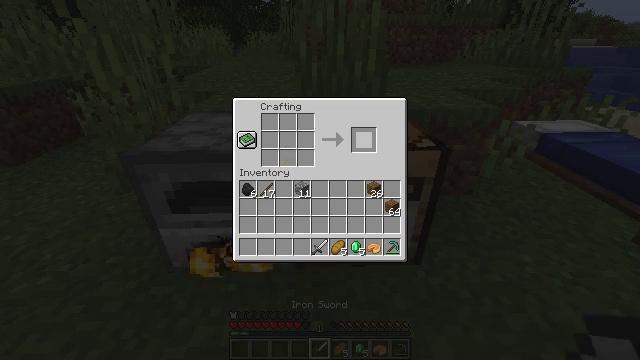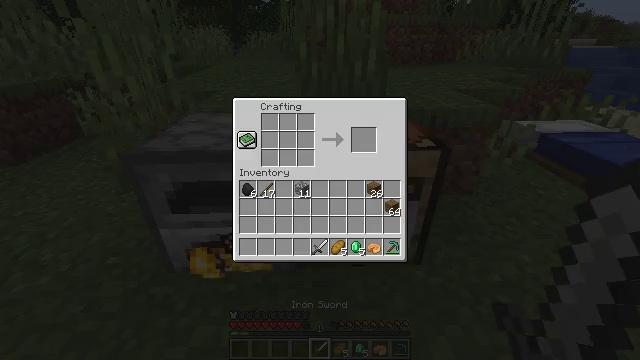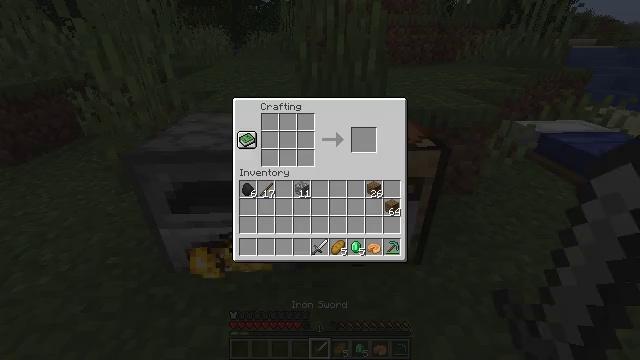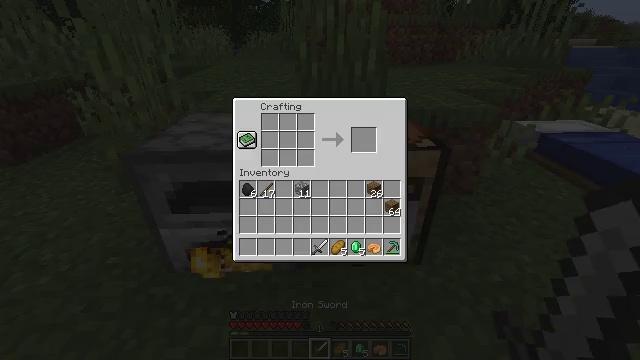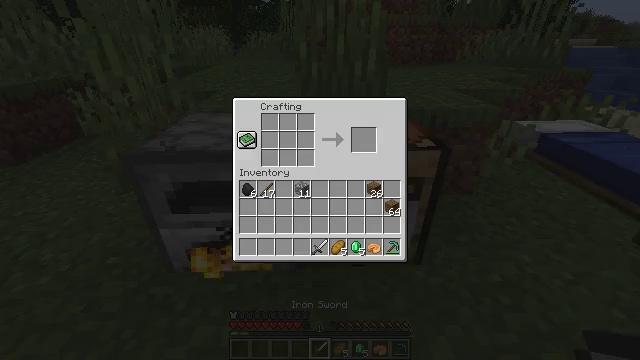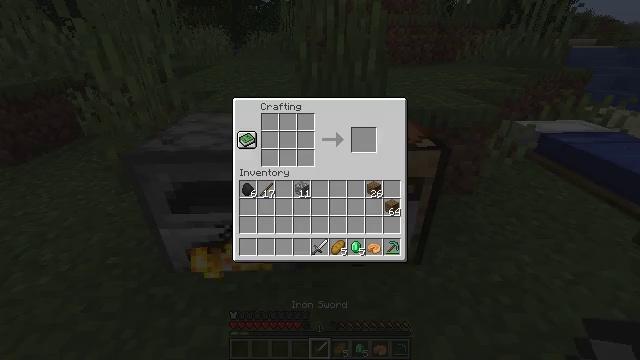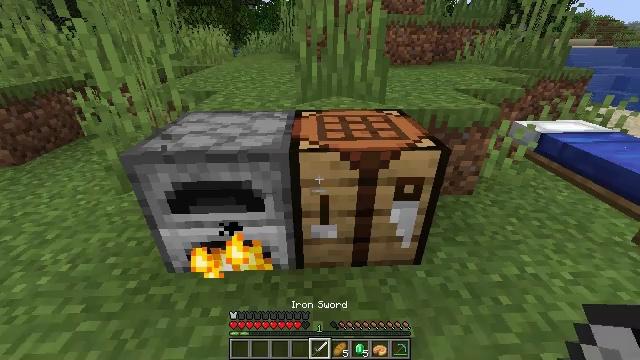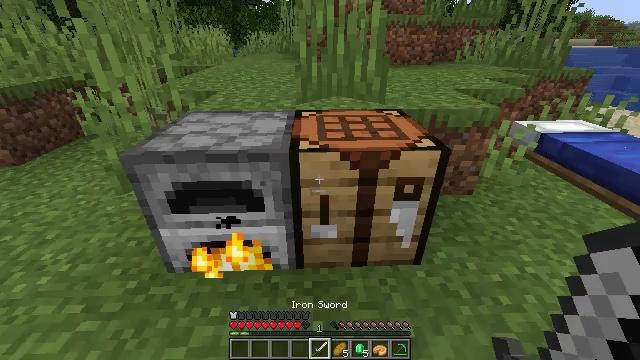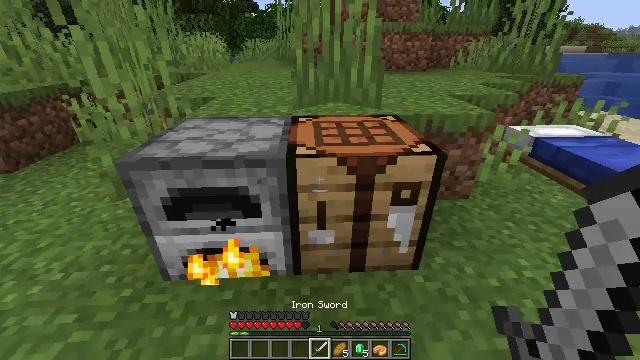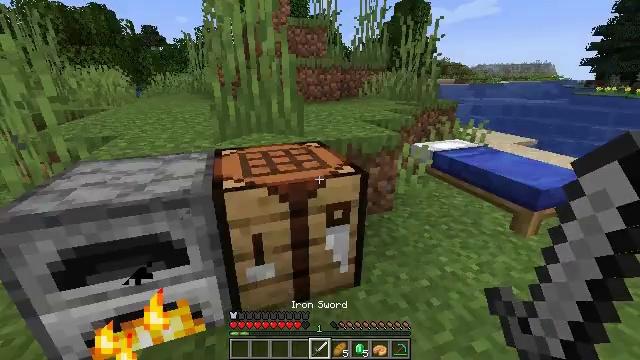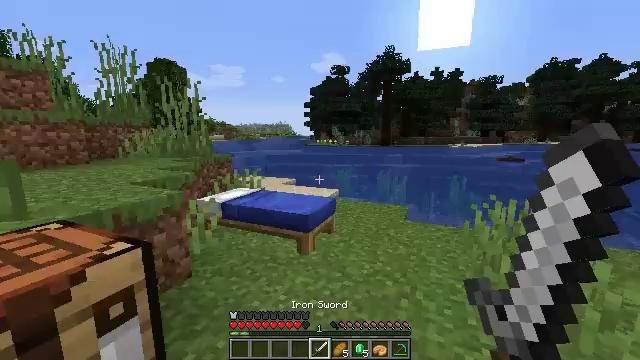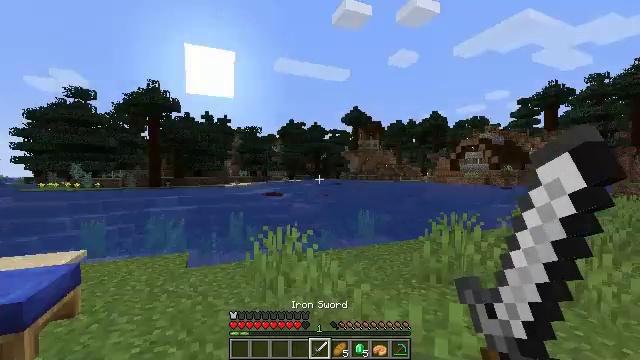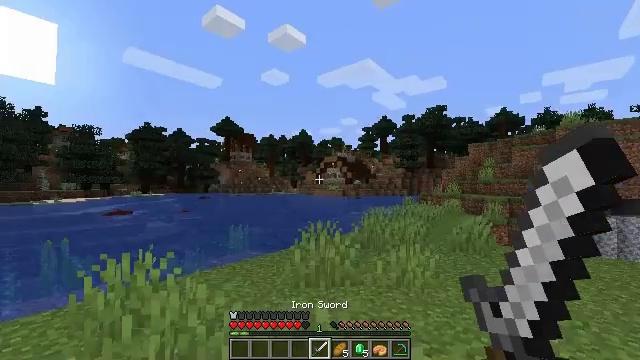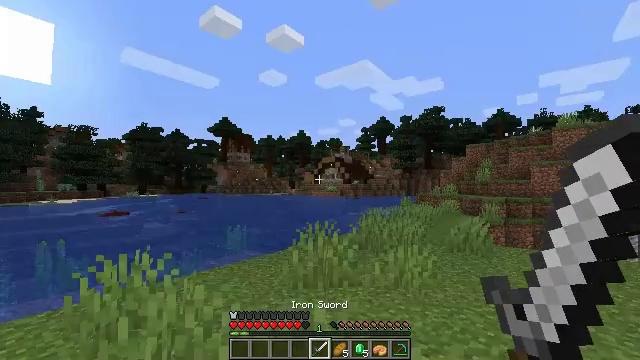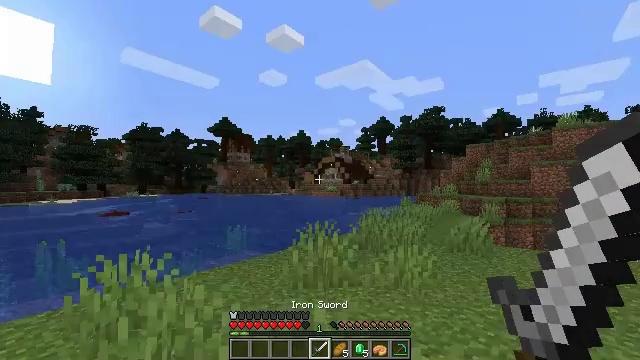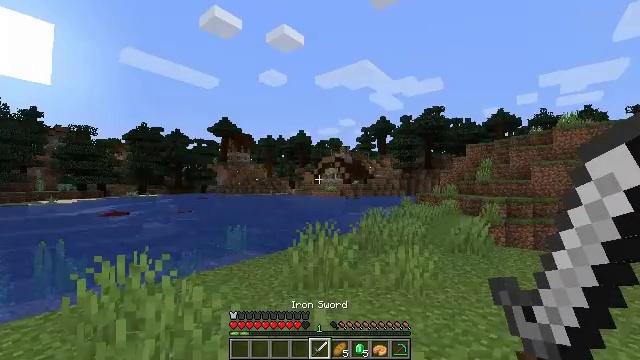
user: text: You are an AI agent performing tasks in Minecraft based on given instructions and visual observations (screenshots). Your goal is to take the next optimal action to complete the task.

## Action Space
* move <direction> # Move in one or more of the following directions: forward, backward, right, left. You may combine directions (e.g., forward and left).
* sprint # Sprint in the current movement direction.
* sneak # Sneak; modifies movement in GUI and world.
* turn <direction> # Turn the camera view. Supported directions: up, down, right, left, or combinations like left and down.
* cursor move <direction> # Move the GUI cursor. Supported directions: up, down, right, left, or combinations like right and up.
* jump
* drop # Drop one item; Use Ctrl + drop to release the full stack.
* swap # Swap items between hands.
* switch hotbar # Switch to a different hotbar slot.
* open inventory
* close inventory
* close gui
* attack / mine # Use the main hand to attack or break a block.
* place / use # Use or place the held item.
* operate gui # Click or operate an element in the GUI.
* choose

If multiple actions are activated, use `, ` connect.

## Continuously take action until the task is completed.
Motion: motion action
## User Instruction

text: Hunt fish.
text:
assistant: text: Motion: sneak, cursor move down, open gui
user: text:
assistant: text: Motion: sneak, cursor move right and down
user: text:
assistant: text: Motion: cursor move right and down
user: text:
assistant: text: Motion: cursor move down
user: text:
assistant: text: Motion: no_op
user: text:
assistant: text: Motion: no_op
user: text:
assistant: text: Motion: close gui
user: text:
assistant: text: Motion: turn up, open inventory
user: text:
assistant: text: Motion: turn right and up
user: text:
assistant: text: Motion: turn right and up
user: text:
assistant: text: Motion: turn right and up
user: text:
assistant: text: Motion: turn right and up
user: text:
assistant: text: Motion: no_op
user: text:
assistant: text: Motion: no_op
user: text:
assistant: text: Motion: move forward
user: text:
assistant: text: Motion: move forward
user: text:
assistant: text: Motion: move forward
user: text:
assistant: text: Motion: move forward
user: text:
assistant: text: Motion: no_op
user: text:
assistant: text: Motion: move forward
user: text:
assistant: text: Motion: move forward
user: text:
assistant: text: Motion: move forward
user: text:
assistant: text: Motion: move forward
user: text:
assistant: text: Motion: move forward
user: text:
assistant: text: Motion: move forward
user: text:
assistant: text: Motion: move forward
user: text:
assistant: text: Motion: move forward
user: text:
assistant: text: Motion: move forward
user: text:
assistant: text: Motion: move forward
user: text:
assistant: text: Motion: move forward and move right